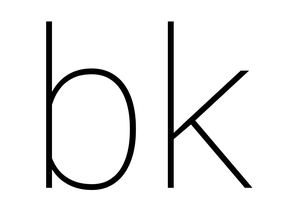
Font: Roboto_Thin